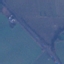
Label: Highway